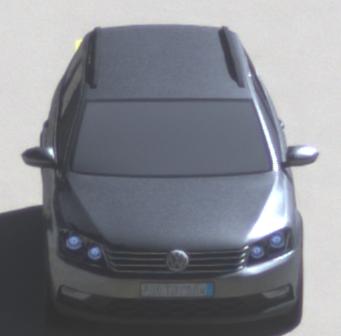
Make: VW
Model: Passat Alltrack 1.8 TSI
Detailed model: Passat (B7) Alltrack
Model produced from: 2012/03
Model produced until: 2013/06
Doors: 5
Color: gray
Road condition: dry road
Daytime: midday
Contrast: high contrast